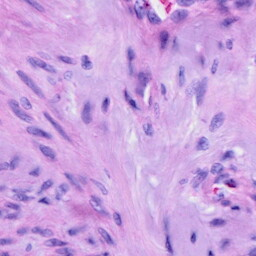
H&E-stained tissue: Cervix